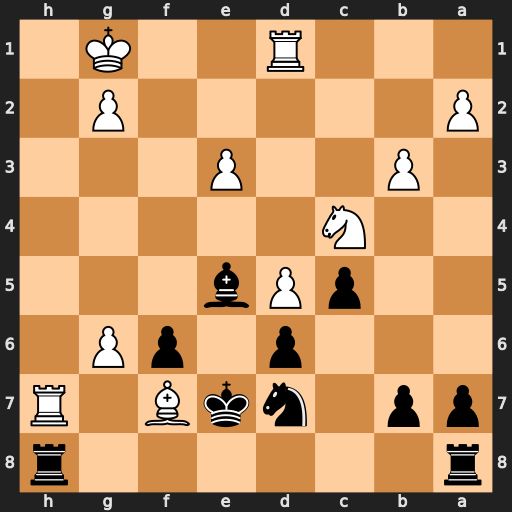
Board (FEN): r6r/pp1nkB1R/3p1pP1/2pPb3/2N5/1P2P3/P5P1/3R2K1
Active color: b
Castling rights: -
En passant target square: -
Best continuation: Rxh7 gxh7 Kxf7